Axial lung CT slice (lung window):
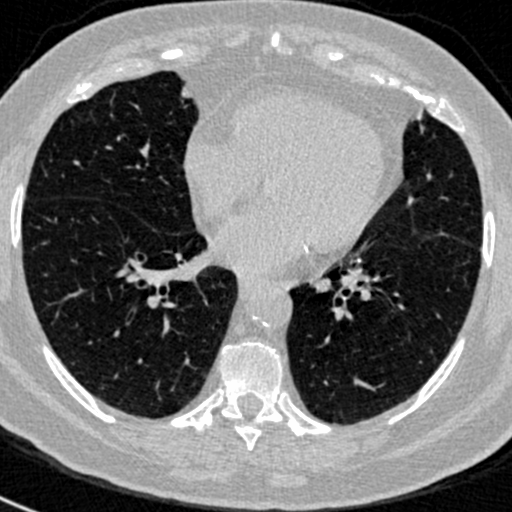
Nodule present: no